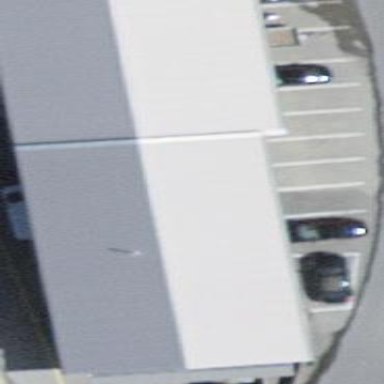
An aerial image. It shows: Commercial building.